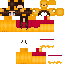
A female human skin with medium skin, wearing brown long hair dressed in a yellow hoodie and red pants, featuring a closed mouth.